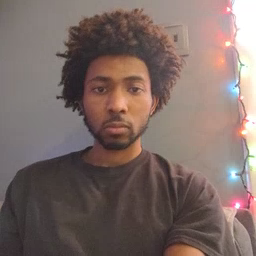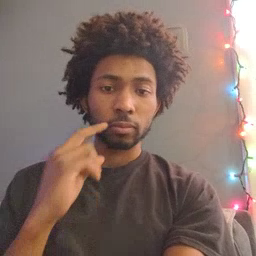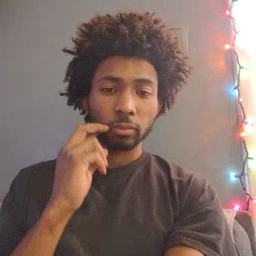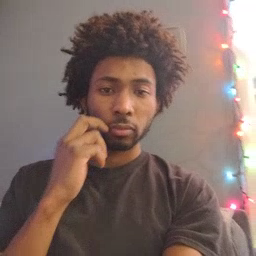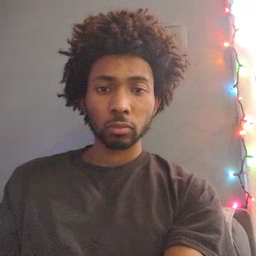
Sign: gum